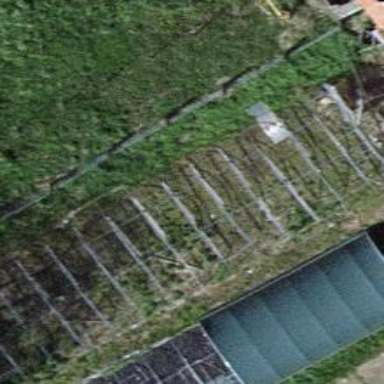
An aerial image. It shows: Greenhouse.